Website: crate-barrel
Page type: newsletter-management
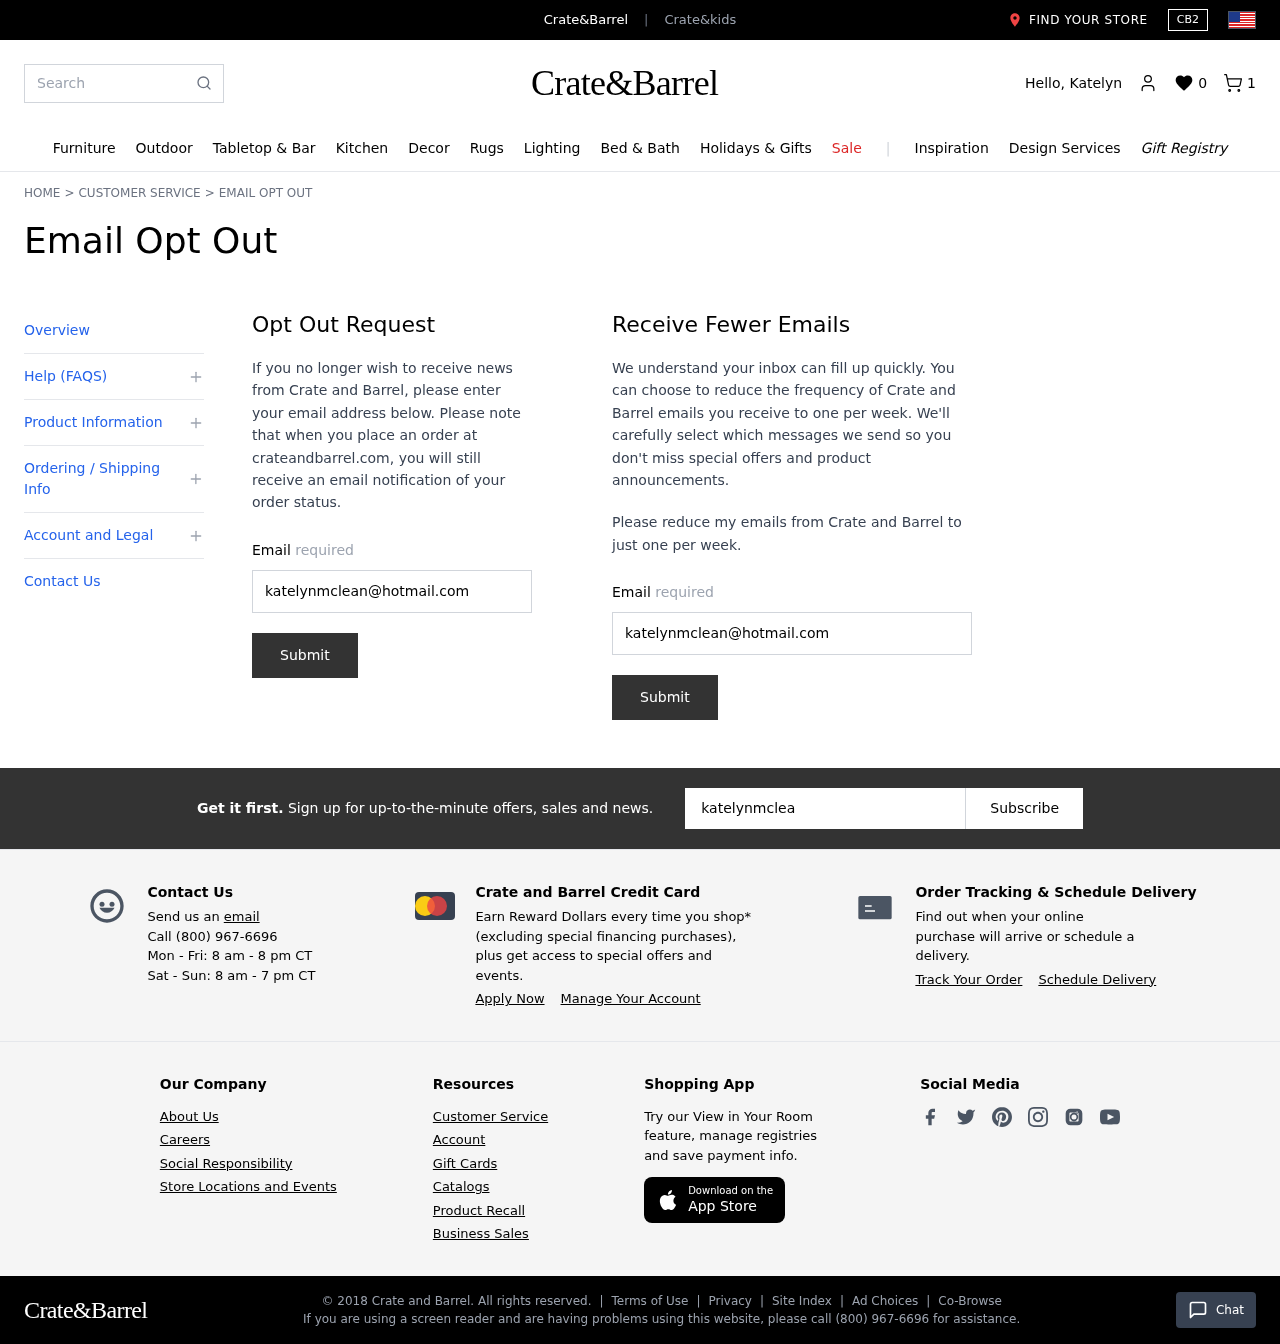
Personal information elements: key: PII_EMAIL
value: katelynmclean@hotmail.com
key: PII_EMAIL2
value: katelynmclean@hotmail.com
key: PII_EMAIL3
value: katelynmclean@hotmail.com
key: PII_FIRSTNAME
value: Katelyn
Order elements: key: ORDER_NUM_ITEMS
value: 1
Search elements: key: HEADER_SEARCH
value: Search
Other elements: key: WISHLIST_COUNT
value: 0